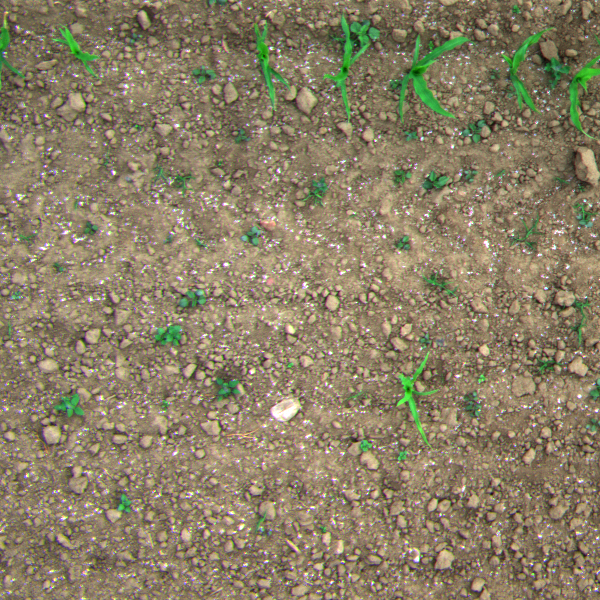
Acquisition date: 2023-06-06
Tile: 0188
Annotated plant instances:
label: weed_other
label: amaranth
label: barnyard_grass
label: amaranth
label: quickweed
label: quickweed
label: weed_other
label: amaranth
label: amaranth
label: amaranth
label: amaranth
label: maize
label: amaranth
label: weed_other
label: barnyard_grass
label: barnyard_grass
label: amaranth
label: amaranth
label: amaranth
label: weed_other
label: amaranth
label: amaranth
label: amaranth
label: barnyard_grass
label: barnyard_grass
label: amaranth
label: weed_other
label: barnyard_grass
label: amaranth
label: amaranth
label: amaranth
label: quickweed
label: amaranth
label: barnyard_grass
label: quickweed
label: amaranth
label: amaranth
label: maize
label: maize
label: maize
label: maize
label: amaranth
label: maize
label: amaranth
label: amaranth
label: amaranth
label: barnyard_grass
label: barnyard_grass
label: barnyard_grass
label: amaranth
label: barnyard_grass
label: barnyard_grass
label: barnyard_grass
label: amaranth
label: barnyard_grass
label: barnyard_grass
label: barnyard_grass
label: barnyard_grass
label: barnyard_grass
label: amaranth
label: amaranth
label: maize
label: amaranth
label: quickweed
label: amaranth
label: barnyard_grass
label: amaranth
label: maize
label: weed_other
label: amaranth
label: barnyard_grass
label: weed_other